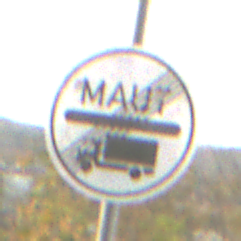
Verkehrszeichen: EndeMautpflicht
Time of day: SunriseSunset
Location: Outdoor (Nature)
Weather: PartlyCloudy
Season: NotSpecified
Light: Natural